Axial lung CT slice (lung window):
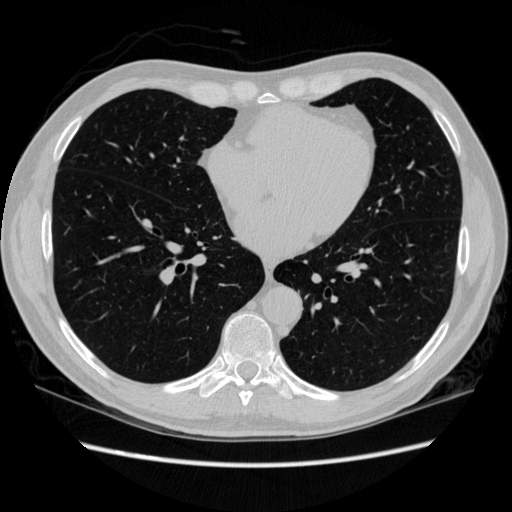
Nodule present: no